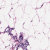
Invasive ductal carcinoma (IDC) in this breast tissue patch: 0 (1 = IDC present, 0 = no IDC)